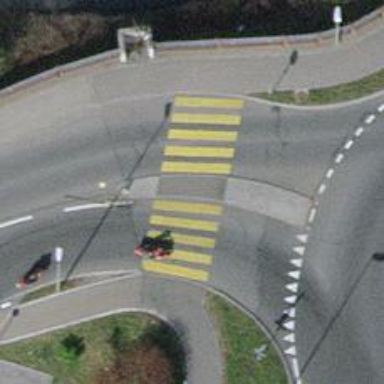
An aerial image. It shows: Marked crossing with zebra stripes on the road.